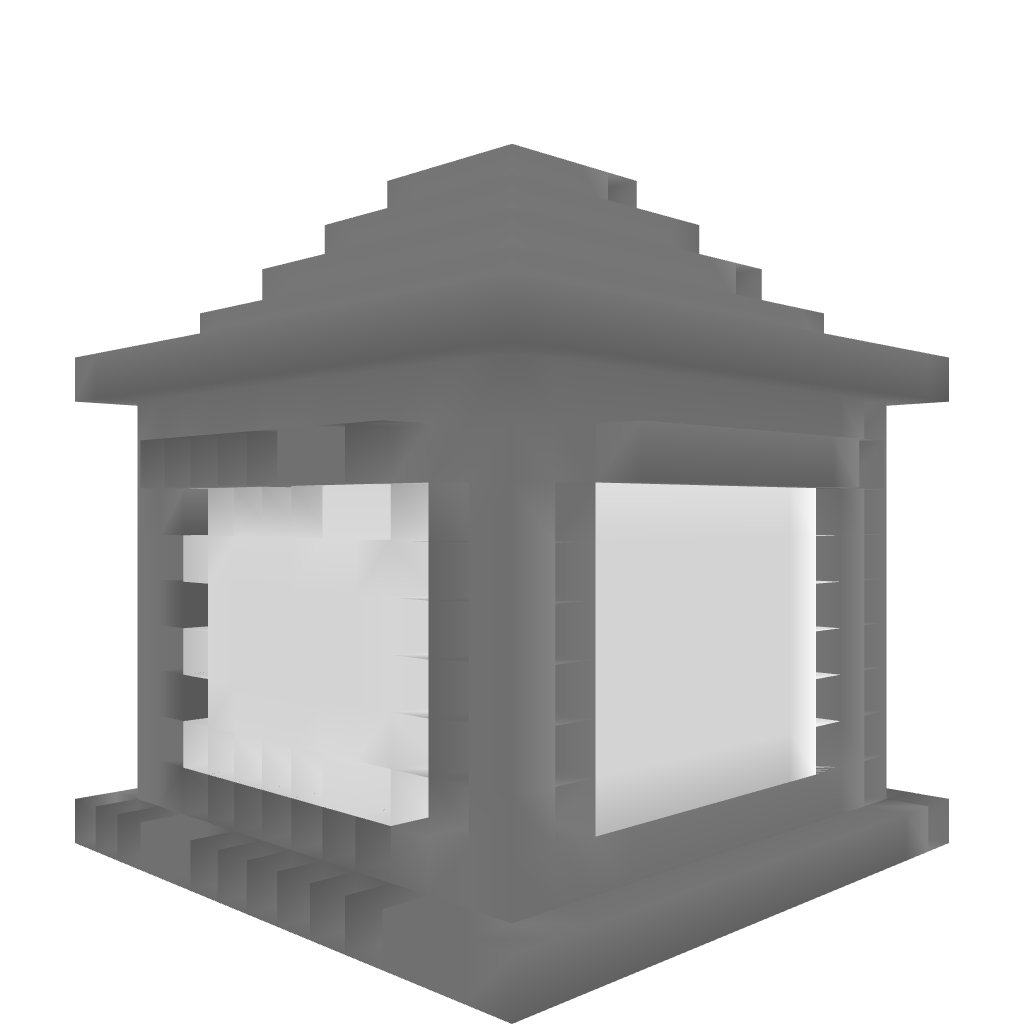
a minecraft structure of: FinalBattle Default Arena bad low quality